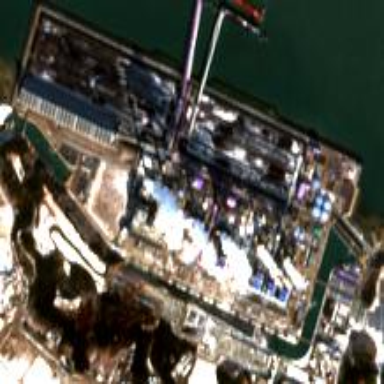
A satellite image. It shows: Industrial area with coal power plant.